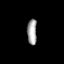
Tissue: prostate
Cell type: Fibroblasts
Senescence score: 0.7112
Nuclear area (px): 237
Mean DAPI intensity: 166.025